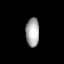
Tissue: lung
Cell type: Endothelial cells
Senescence score: 0.6379
Nuclear area (px): 378
Mean DAPI intensity: 170.947